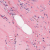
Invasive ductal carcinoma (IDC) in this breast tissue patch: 0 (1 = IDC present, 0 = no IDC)